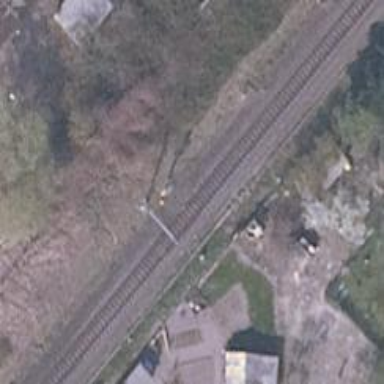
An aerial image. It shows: Railway signal.